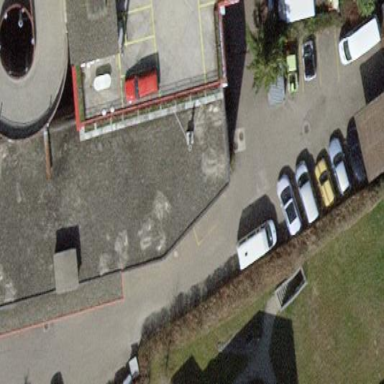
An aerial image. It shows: Industrial building.